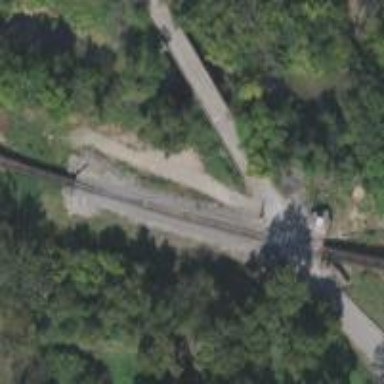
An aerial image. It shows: Railway track.